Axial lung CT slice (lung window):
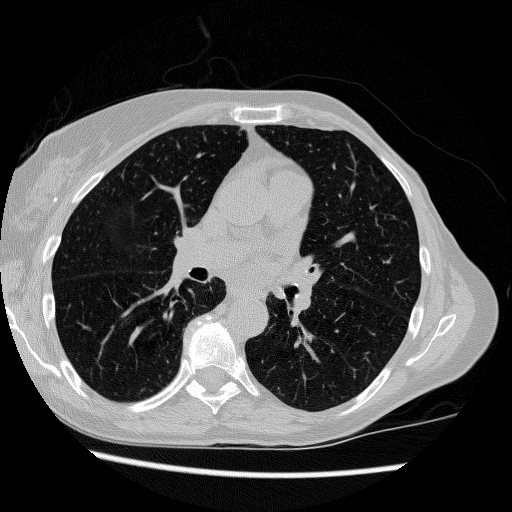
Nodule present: no